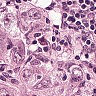
Metastatic tissue present: yes